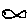
Label: fish